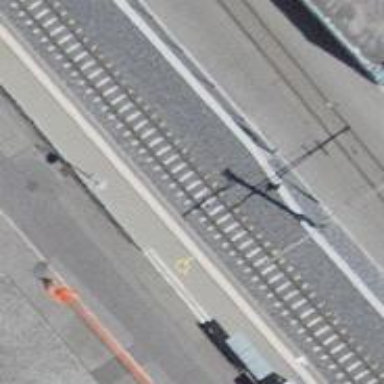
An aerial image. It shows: Stop position for light rail public transport.